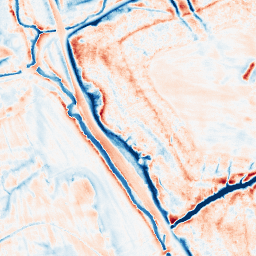
Category: edge_preserving
Decomposition family: anisotropic_diffusion
Decomposition parameters: iterations: 50
kappa: 50
gamma: 0.2
Upsampling method: lanczos
Upsampling parameters: scale: 4
Upsampling scale: 4